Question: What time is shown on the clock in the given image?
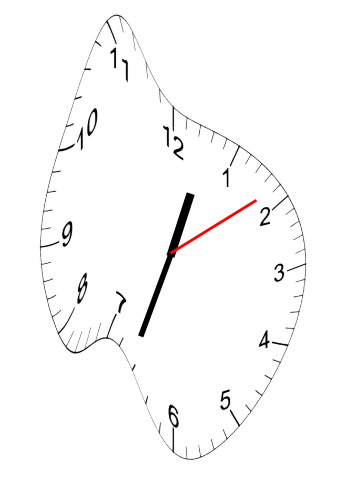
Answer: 12:33:09